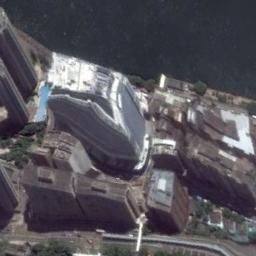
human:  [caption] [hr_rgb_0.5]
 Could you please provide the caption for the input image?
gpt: The commercial area is next to a river .

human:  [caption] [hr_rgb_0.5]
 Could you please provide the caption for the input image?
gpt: There is no traffic on the road .

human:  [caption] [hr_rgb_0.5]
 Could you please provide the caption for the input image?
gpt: A commercial area with some buildings of different heights is next to the waters .

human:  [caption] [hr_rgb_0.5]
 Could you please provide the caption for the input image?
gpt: In a commercial area there are several tall buildings of different shapes and several roads with many cars  There is a river beside the buildings .

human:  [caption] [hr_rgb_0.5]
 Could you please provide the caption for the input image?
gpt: There are buildings beside a lake on a commercial area .